Aerial crown-view tile of a tropical tree (Barro Colorado Island, Panama), acquired 20240716:
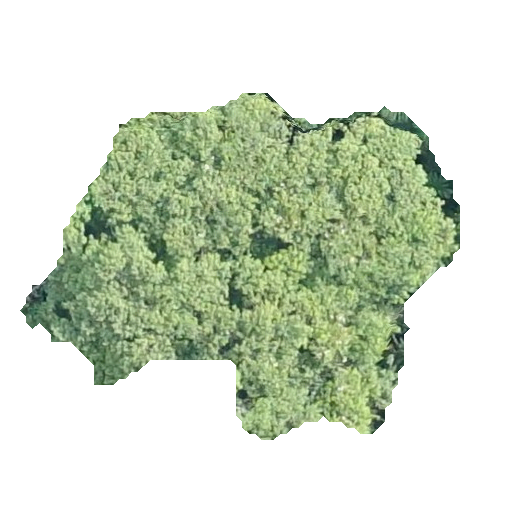
Species: Luehea seemannii
GBIF accepted scientific name: Luehea seemannii
Crown area: 155.706 m²